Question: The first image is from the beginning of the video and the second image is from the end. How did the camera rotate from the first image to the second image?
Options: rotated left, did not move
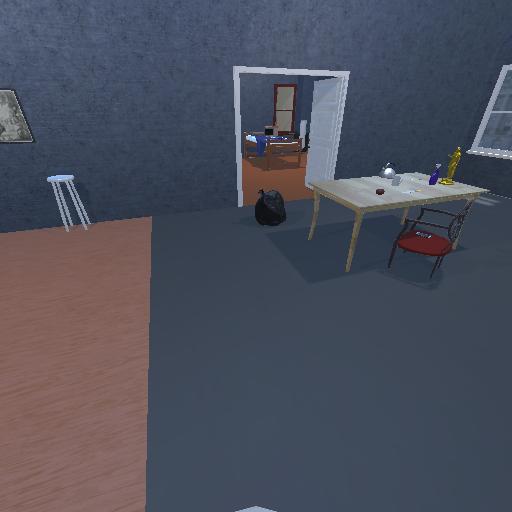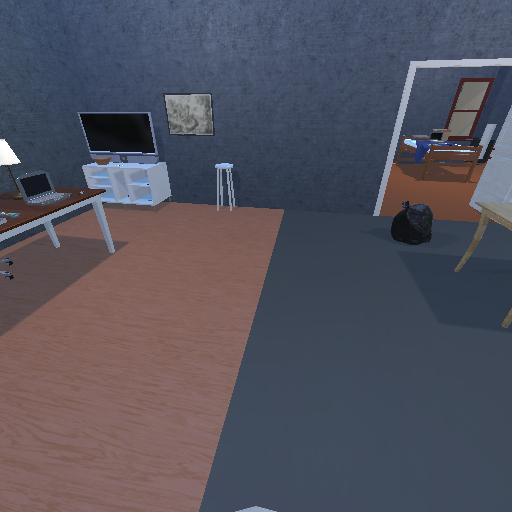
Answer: rotated left